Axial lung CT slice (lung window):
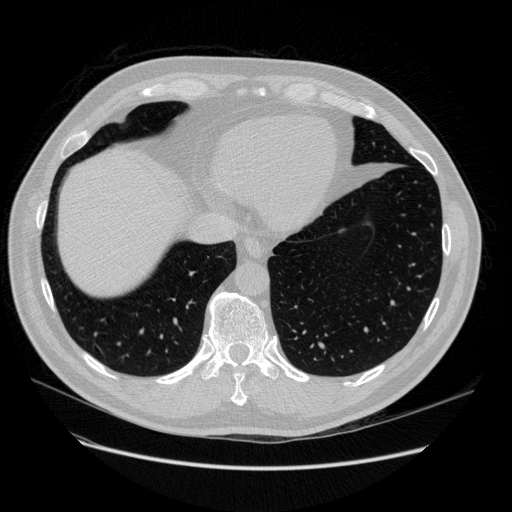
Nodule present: no